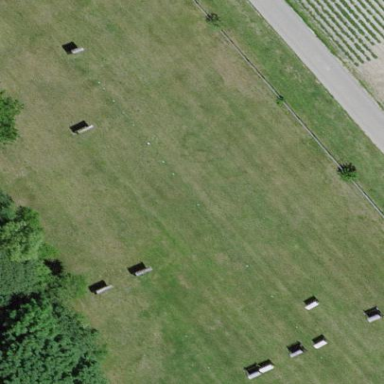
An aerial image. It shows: Archery pitch used for leisure and sports.